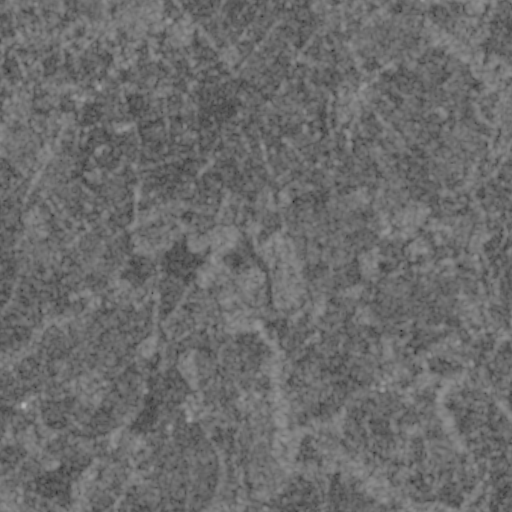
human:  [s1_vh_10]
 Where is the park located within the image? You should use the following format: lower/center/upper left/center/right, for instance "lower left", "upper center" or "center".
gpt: The park is located in the lower right of the image.
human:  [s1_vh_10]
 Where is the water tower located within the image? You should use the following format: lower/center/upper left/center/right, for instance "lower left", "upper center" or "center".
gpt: The water tower is located in the center left of the image.
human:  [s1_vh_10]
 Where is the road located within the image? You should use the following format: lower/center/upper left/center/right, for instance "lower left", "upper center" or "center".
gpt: There is no road in the image.

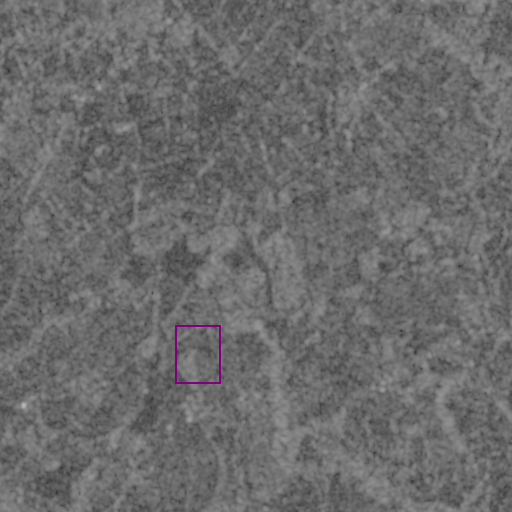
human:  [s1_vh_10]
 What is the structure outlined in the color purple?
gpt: The structure outlined in purple is a crop field.
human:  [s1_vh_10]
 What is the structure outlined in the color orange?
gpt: There is no orange outline.